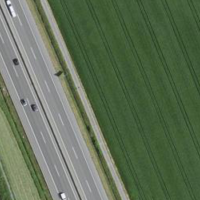
EUNIS habitat code: 57
Species observed at this site:
Milvus milvus
Milvus migrans